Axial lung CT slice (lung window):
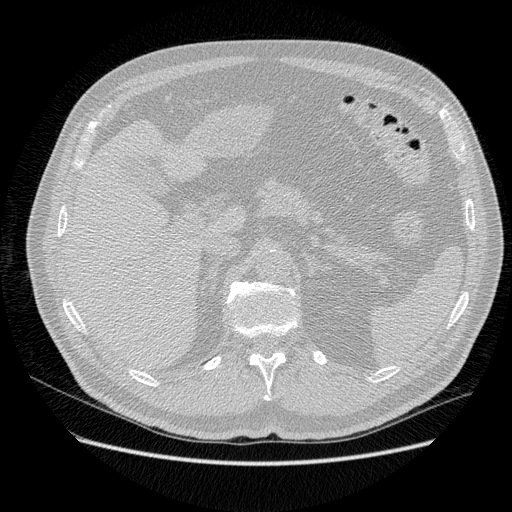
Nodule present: no